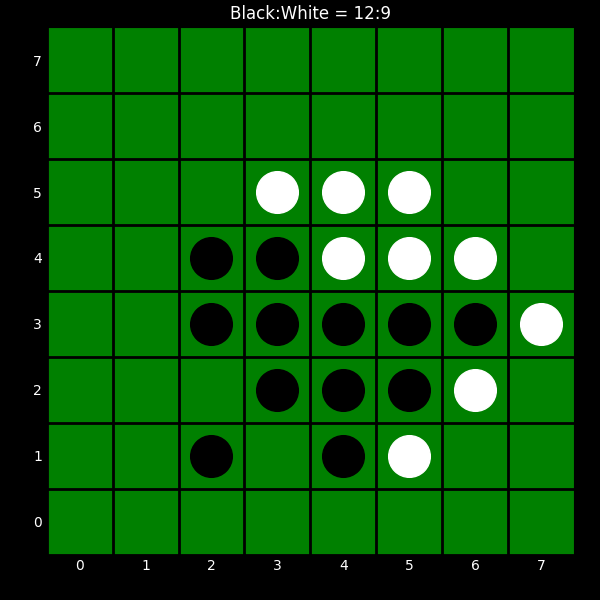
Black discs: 12
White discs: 9